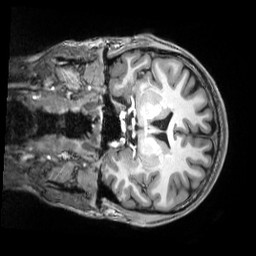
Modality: T1w
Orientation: coronal
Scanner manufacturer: siemens
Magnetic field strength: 3 T
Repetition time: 2.5 s
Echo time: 0.00343 s